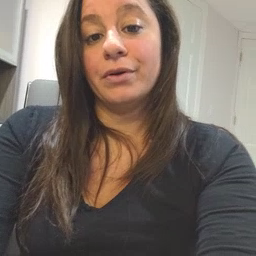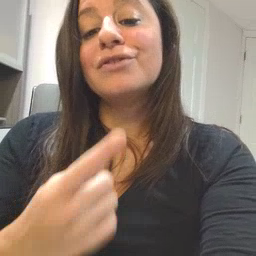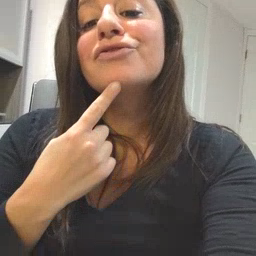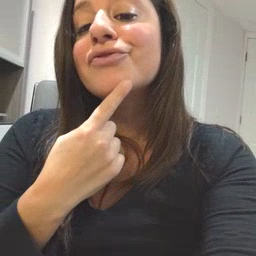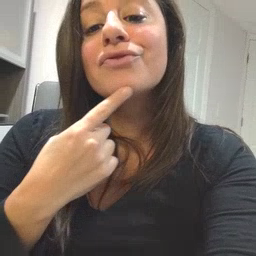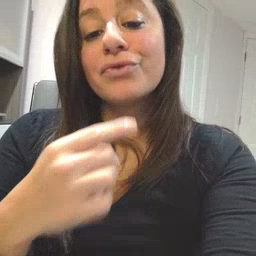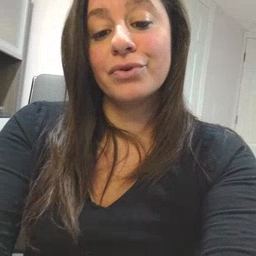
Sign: chin